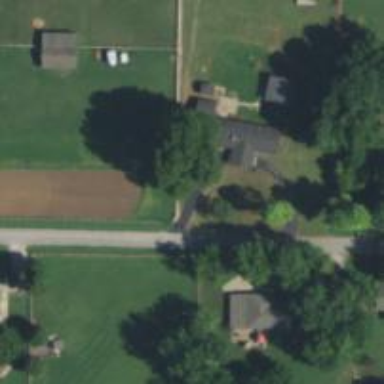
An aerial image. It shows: Driveway tunnel that serves as building passage.